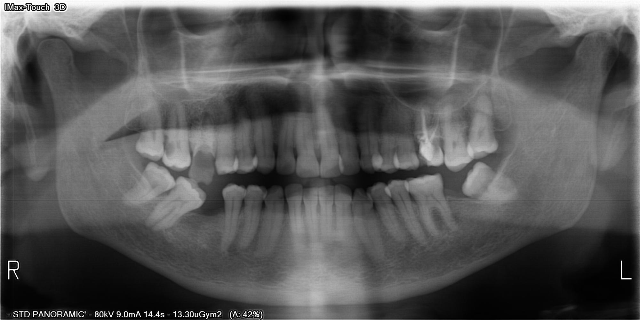
adult